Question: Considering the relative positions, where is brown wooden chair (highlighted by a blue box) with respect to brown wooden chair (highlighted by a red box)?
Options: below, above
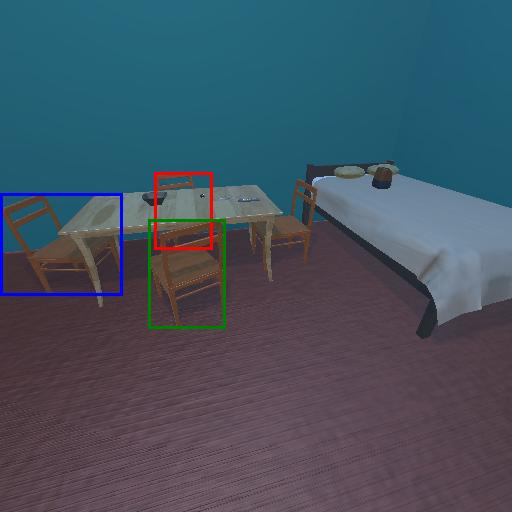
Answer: below